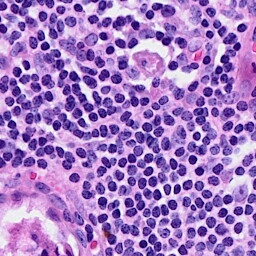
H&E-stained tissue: Breast